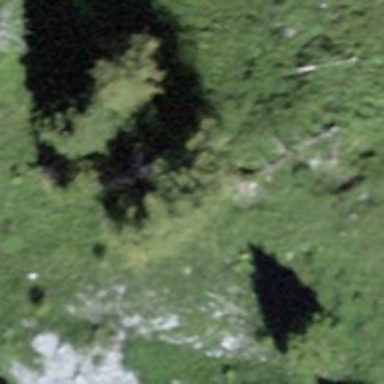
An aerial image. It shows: Forest area.